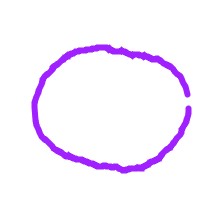
Shape: circle